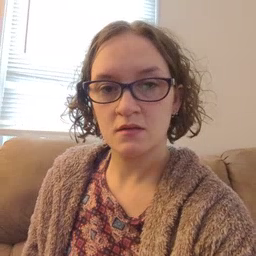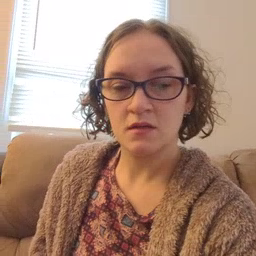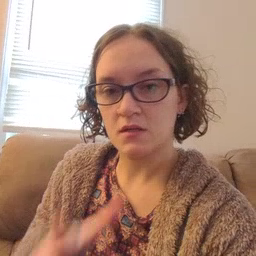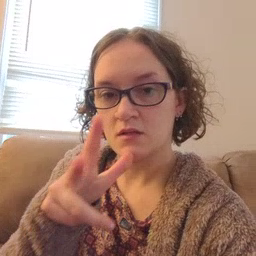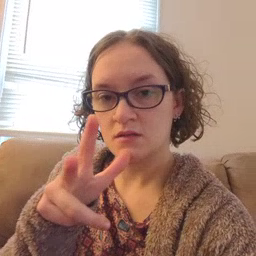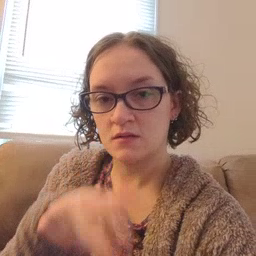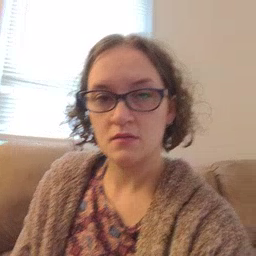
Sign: hen